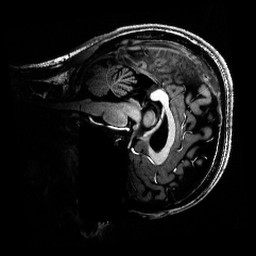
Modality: T1w
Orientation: sagittal
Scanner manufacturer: siemens
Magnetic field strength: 6.98 T
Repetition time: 5 s
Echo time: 0.00343 s